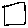
Label: square